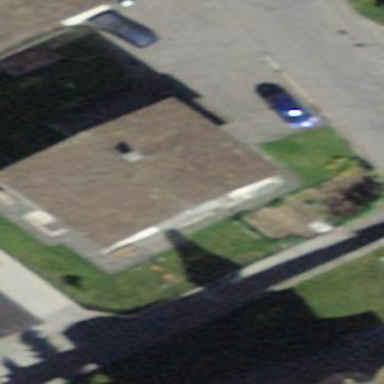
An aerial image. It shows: Residential building with gabled roof oriented across.